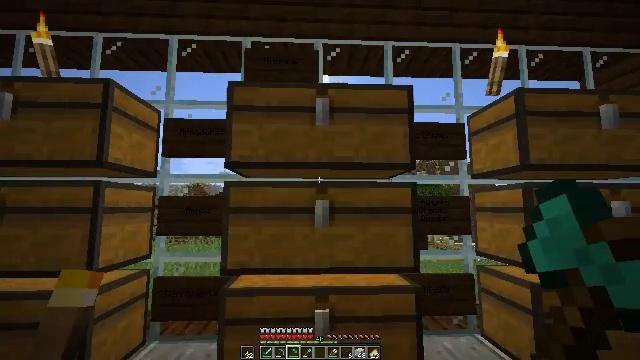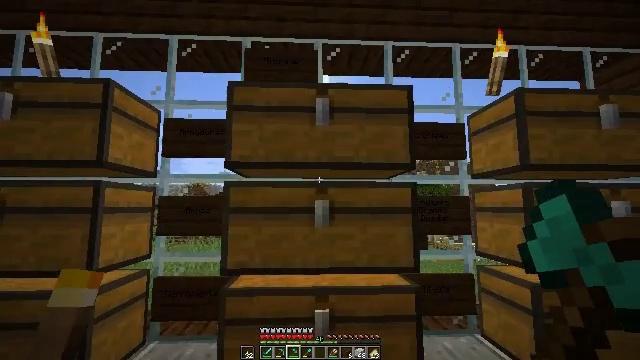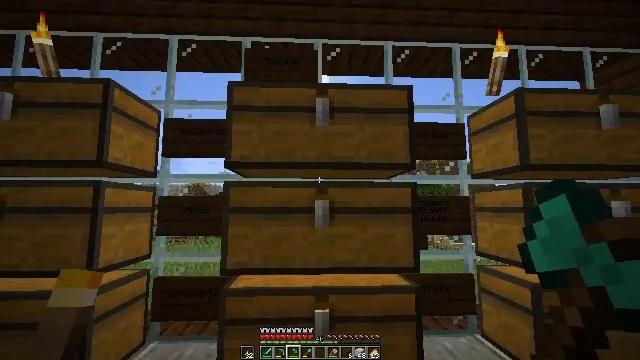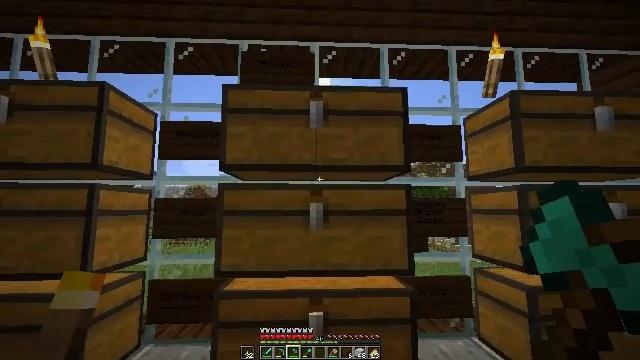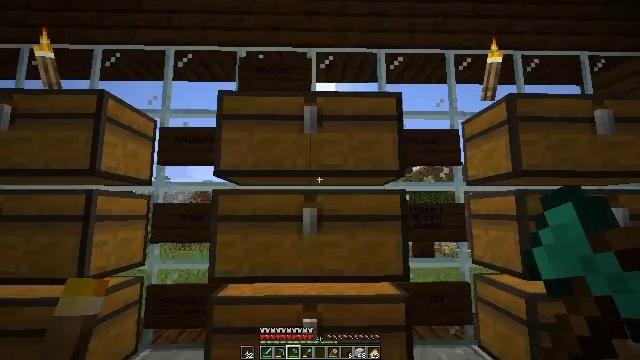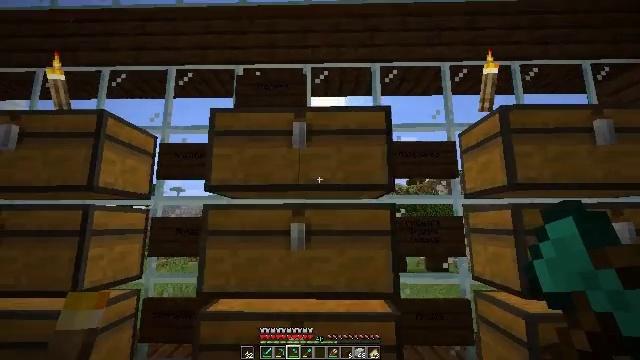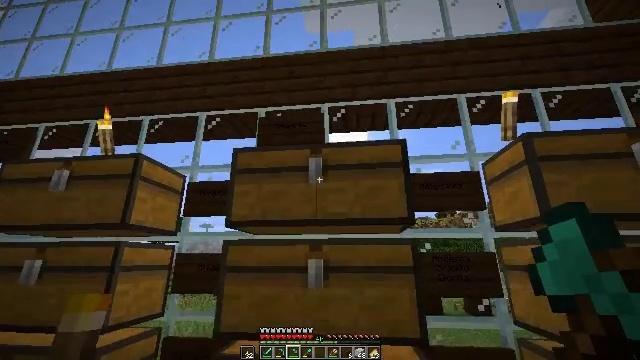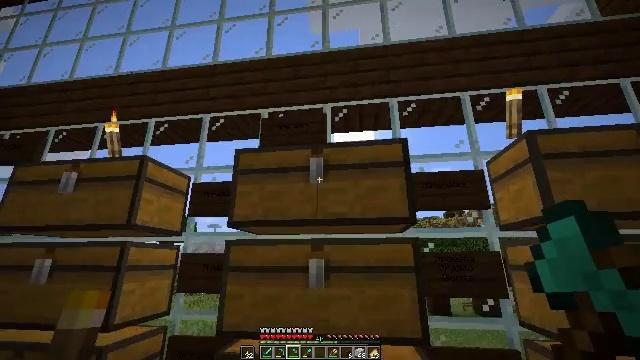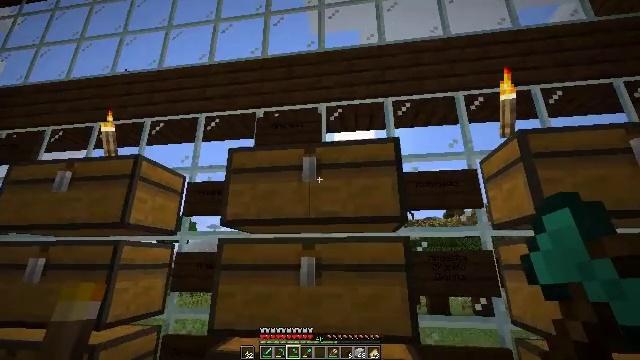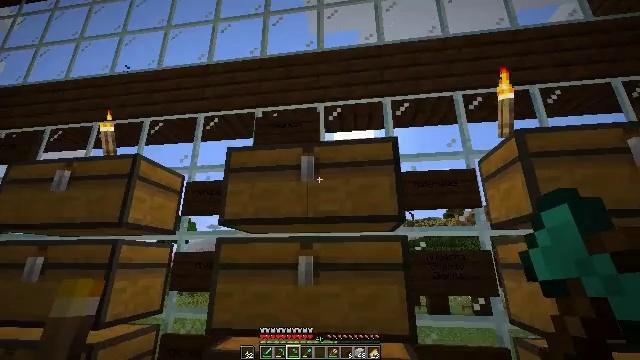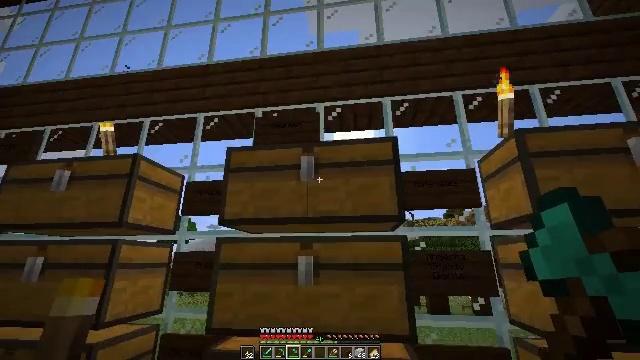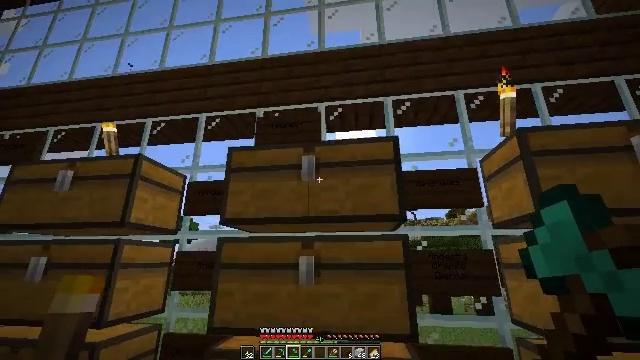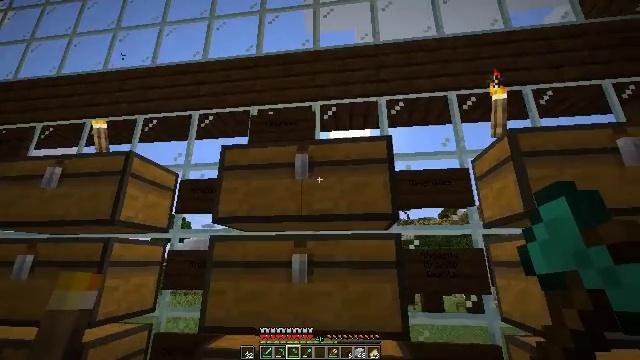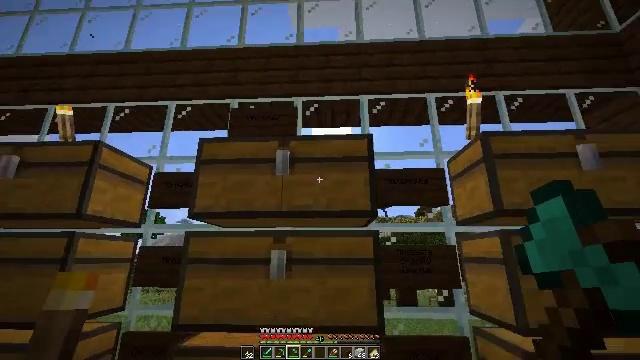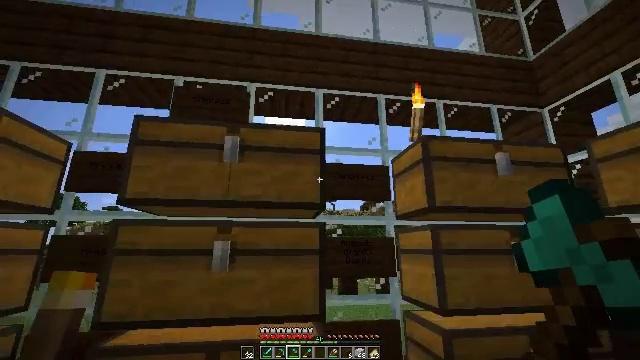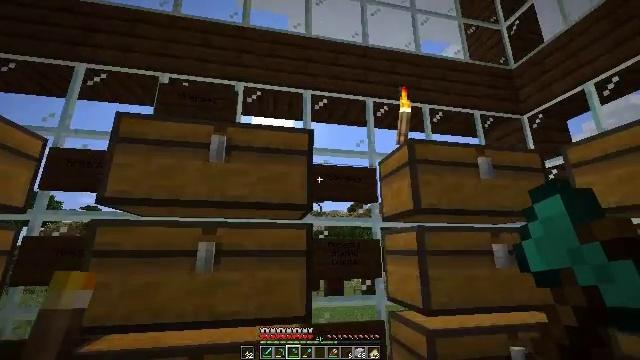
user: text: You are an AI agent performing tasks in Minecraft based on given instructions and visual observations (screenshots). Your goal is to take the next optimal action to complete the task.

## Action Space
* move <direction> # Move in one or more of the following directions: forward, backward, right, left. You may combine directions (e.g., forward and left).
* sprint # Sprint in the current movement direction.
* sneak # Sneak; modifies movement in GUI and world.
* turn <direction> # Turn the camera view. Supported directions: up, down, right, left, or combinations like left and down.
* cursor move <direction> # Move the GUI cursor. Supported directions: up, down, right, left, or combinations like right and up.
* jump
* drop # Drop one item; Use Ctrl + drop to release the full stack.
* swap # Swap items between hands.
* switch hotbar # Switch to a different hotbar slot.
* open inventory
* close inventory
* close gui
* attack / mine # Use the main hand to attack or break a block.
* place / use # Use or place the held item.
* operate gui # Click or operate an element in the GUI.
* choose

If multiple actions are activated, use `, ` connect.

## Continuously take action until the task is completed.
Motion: motion action
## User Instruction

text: Collect dark oak log for building.
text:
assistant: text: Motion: no_op
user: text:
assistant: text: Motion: no_op
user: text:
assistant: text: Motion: move right
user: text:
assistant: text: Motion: move right, turn left
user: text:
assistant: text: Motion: move right, turn left and up
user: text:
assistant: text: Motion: turn left and up
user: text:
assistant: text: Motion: turn left
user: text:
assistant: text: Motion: no_op
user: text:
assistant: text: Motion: no_op
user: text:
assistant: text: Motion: no_op
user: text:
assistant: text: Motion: no_op
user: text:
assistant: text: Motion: turn right
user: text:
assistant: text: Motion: turn right
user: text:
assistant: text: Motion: turn right and down
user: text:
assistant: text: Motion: turn right
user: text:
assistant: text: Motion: turn left
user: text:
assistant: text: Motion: turn left
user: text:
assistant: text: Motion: turn left
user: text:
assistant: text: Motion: turn left
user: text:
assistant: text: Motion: turn left and up
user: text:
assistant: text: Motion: use / place
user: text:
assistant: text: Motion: use / place
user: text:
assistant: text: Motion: use / place
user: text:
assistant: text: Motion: use / place
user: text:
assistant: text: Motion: no_op
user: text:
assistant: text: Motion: no_op
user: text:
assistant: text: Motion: no_op
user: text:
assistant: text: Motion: no_op
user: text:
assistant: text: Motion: no_op
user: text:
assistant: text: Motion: no_op